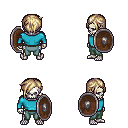
a pixel art fantasy rpg character, male body template, skeleton, teal long-sleeve shirt, teal pants, white blonde pixie cut hairstyle, shield, four views (front, back, left, right), 2x2 character sprite sheet, small pixel art, hard edges, no anti-aliasing